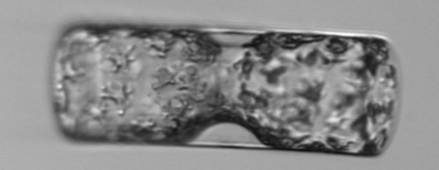
Label: Guinardia_flaccida